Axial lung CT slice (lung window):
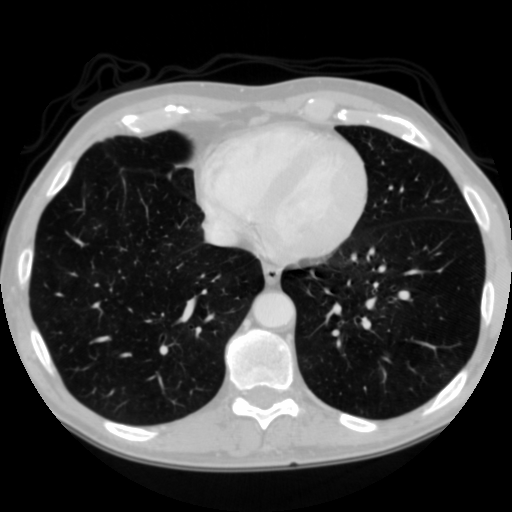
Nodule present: no